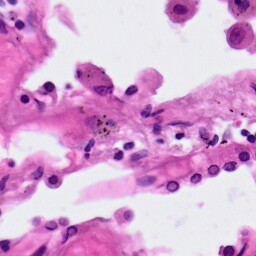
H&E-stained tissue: Lung